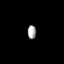
Tissue: prostate
Cell type: T cells
Senescence score: 0.8295
Nuclear area (px): 113
Mean DAPI intensity: 168.619